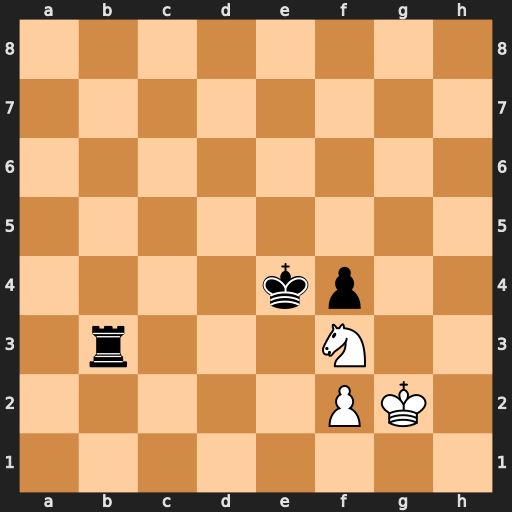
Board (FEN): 8/8/8/8/4kp2/1r3N2/5PK1/8
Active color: w
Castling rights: -
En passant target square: -
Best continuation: Nd2+ Kf5 Nxb3